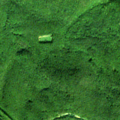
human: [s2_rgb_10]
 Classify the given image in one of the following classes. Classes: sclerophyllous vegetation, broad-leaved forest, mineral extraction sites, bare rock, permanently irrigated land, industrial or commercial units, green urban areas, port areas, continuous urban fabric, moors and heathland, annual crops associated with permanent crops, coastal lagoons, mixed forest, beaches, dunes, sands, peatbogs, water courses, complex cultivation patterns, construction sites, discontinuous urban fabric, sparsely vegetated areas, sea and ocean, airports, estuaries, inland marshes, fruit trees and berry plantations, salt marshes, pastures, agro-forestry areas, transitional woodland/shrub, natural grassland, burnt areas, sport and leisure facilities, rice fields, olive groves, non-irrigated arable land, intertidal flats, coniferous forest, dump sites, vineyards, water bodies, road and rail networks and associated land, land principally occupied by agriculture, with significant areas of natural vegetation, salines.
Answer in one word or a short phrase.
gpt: broad-leaved forest